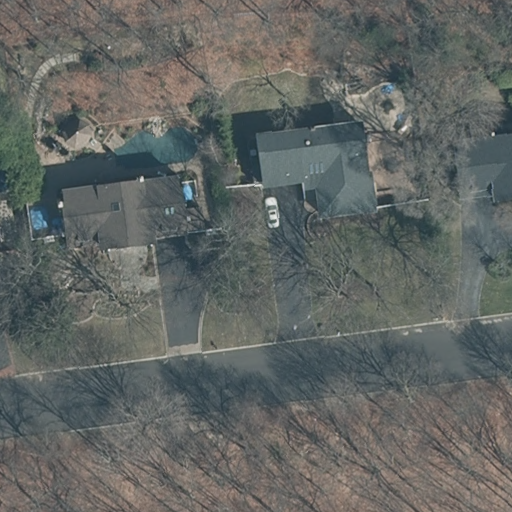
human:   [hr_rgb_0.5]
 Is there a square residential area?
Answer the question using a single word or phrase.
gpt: no

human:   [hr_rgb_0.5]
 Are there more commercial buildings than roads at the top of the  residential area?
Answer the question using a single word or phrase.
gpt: no

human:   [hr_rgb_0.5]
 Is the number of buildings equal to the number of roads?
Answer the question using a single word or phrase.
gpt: no

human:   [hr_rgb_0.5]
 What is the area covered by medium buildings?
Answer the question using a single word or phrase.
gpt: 767m2

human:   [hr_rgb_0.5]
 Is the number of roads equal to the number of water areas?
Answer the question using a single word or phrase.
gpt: no

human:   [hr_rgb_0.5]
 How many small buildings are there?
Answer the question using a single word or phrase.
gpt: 0

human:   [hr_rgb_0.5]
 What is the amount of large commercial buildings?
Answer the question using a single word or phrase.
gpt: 0

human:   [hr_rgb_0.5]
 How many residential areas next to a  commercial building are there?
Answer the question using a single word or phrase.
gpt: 0

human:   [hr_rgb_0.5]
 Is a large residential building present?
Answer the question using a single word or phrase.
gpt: no

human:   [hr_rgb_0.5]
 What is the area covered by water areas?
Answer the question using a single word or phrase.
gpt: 0m2

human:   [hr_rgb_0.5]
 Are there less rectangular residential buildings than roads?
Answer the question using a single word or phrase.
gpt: no

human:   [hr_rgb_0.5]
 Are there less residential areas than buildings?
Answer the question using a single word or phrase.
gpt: yes

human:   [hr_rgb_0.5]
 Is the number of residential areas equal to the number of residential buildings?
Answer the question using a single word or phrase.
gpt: no

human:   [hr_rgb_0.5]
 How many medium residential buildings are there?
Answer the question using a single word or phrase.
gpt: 3

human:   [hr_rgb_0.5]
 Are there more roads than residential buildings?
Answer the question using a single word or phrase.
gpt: no

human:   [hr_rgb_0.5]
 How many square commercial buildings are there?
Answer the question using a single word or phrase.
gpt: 0

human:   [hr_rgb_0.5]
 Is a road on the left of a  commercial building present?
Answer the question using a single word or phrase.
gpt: no

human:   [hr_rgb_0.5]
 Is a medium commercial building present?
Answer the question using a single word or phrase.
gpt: no

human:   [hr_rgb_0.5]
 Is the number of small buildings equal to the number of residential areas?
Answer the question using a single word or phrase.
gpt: no

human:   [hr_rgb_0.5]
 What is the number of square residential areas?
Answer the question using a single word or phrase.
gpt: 0

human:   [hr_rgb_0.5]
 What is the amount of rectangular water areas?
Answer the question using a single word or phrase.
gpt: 0

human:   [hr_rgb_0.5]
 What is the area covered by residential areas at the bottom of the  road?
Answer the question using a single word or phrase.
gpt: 10639m2

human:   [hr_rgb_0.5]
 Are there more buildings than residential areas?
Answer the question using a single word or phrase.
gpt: yes

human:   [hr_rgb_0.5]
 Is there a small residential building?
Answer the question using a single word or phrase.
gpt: no

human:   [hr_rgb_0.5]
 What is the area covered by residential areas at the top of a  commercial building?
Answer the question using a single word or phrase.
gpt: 0m2

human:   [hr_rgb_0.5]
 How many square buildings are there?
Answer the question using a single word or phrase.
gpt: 0

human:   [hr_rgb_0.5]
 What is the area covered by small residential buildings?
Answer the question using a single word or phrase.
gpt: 0m2

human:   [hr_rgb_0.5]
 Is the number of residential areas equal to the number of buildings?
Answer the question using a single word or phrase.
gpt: no

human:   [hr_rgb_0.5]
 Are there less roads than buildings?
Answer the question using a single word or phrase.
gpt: yes

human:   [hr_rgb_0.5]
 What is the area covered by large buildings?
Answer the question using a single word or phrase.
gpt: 0m2

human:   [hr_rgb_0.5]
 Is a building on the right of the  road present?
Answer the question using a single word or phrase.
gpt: yes

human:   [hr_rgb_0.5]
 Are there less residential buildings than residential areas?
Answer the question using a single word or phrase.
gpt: no

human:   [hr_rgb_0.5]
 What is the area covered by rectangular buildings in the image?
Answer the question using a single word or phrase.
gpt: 135m2

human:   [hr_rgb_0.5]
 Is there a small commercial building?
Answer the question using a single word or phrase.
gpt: no

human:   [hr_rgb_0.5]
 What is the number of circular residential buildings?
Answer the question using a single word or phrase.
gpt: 0

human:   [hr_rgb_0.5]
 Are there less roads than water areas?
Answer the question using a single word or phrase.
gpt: no